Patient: sex F, age 58
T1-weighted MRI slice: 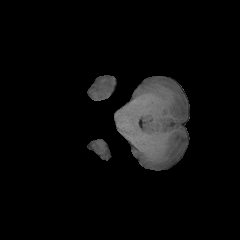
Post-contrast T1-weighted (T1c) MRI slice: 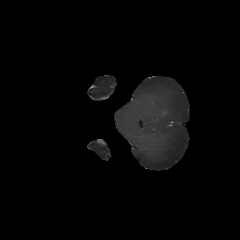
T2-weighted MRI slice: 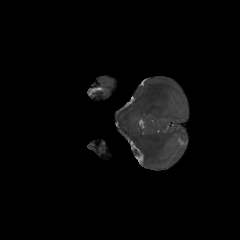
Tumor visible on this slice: no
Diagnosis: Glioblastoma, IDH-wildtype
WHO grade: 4